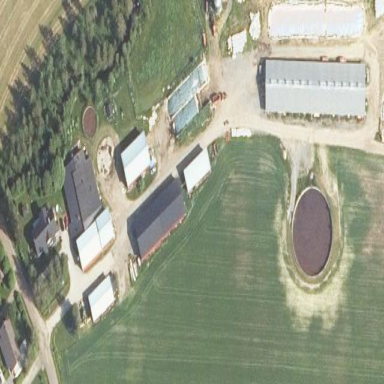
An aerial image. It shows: Farmyard area.